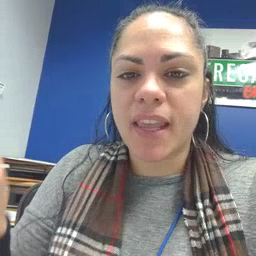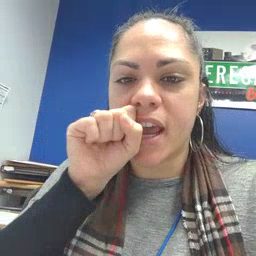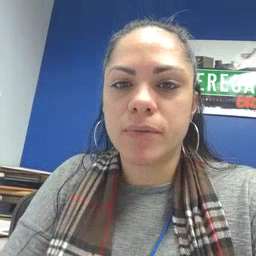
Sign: carrot